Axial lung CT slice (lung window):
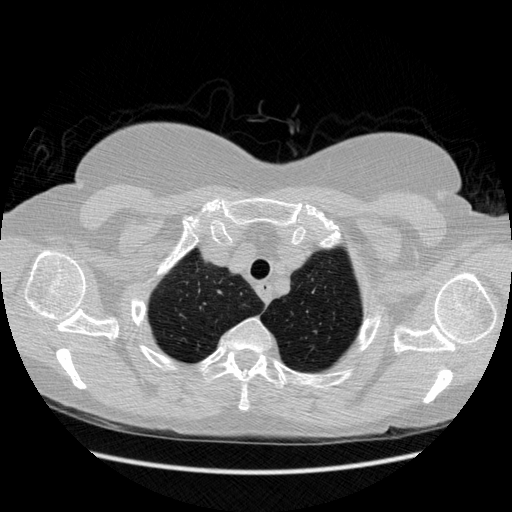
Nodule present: no